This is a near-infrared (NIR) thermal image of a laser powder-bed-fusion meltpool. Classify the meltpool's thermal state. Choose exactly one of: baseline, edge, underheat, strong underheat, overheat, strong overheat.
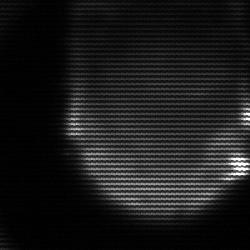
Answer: edge